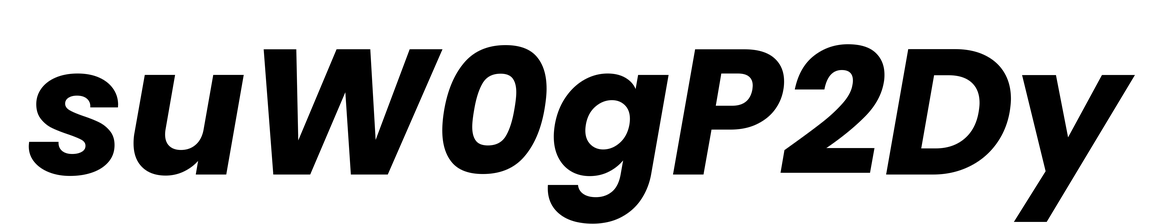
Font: Poppins-BoldItalic